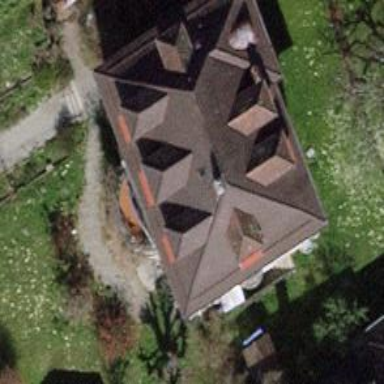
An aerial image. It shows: Simple house.